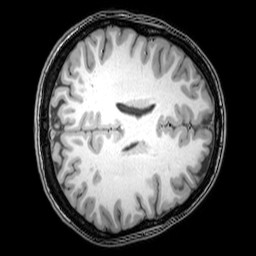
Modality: T1w
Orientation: axial
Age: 21
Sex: female
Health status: healthy
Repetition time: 0.081 s
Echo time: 0.037 s